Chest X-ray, PA view. Patient: 80 years old, sex M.
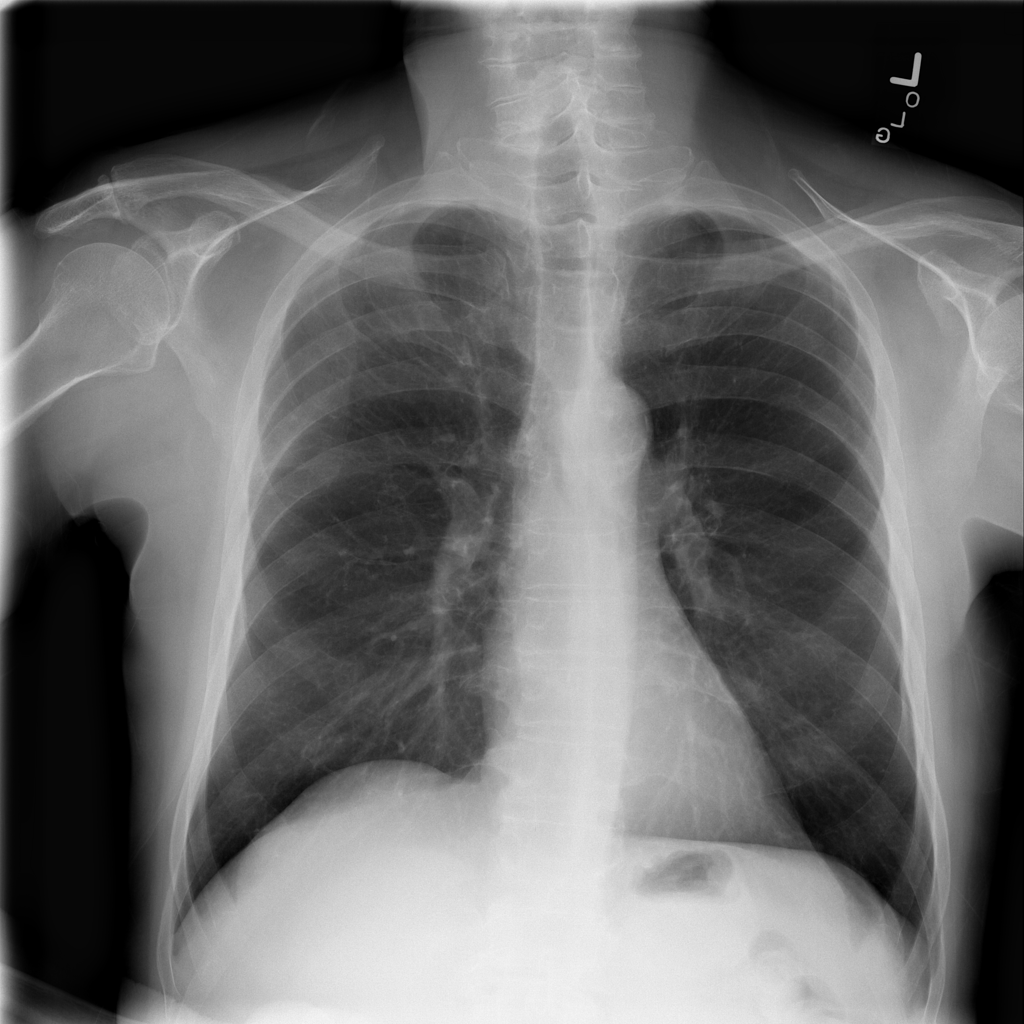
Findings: No Finding